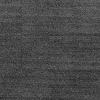
Atmospheric dust classification: dusty